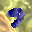
Label: 9